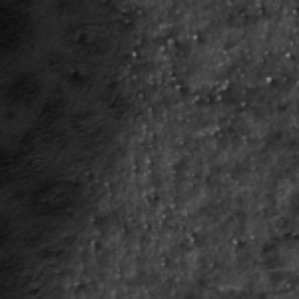
Label: frost